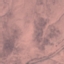
Label: HerbaceousVegetation